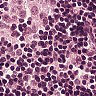
Metastatic tissue present: no